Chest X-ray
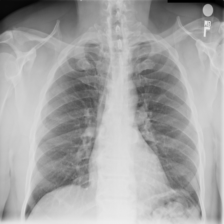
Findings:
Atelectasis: negative
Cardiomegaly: negative
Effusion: negative
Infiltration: negative
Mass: positive
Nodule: negative
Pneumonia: negative
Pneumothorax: negative
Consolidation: negative
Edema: negative
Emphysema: negative
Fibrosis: negative
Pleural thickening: negative
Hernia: negative